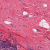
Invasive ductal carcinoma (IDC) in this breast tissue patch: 0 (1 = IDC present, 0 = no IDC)